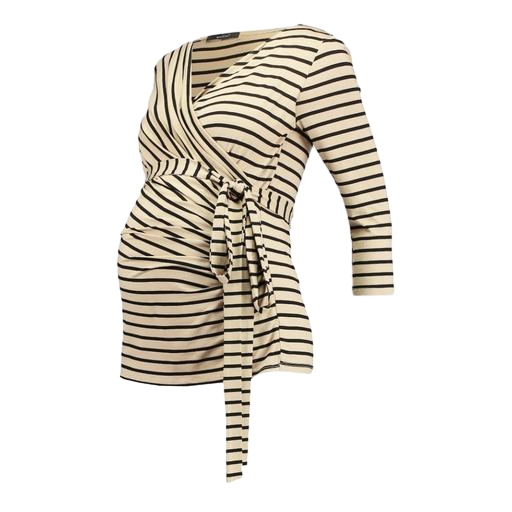
natural faux-wrap jersey shirt, multicolor maternity oatmeal twist front jersey tee, blue stripe maternity top, white background